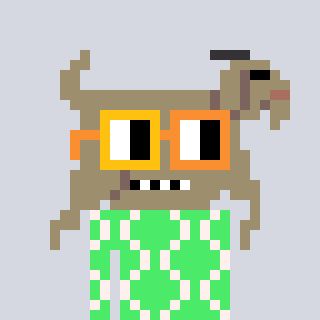
a pixel art character with square yellow and orange glasses, a goat-shaped head and a teal-colored body on a cool background